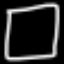
Label: square